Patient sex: F
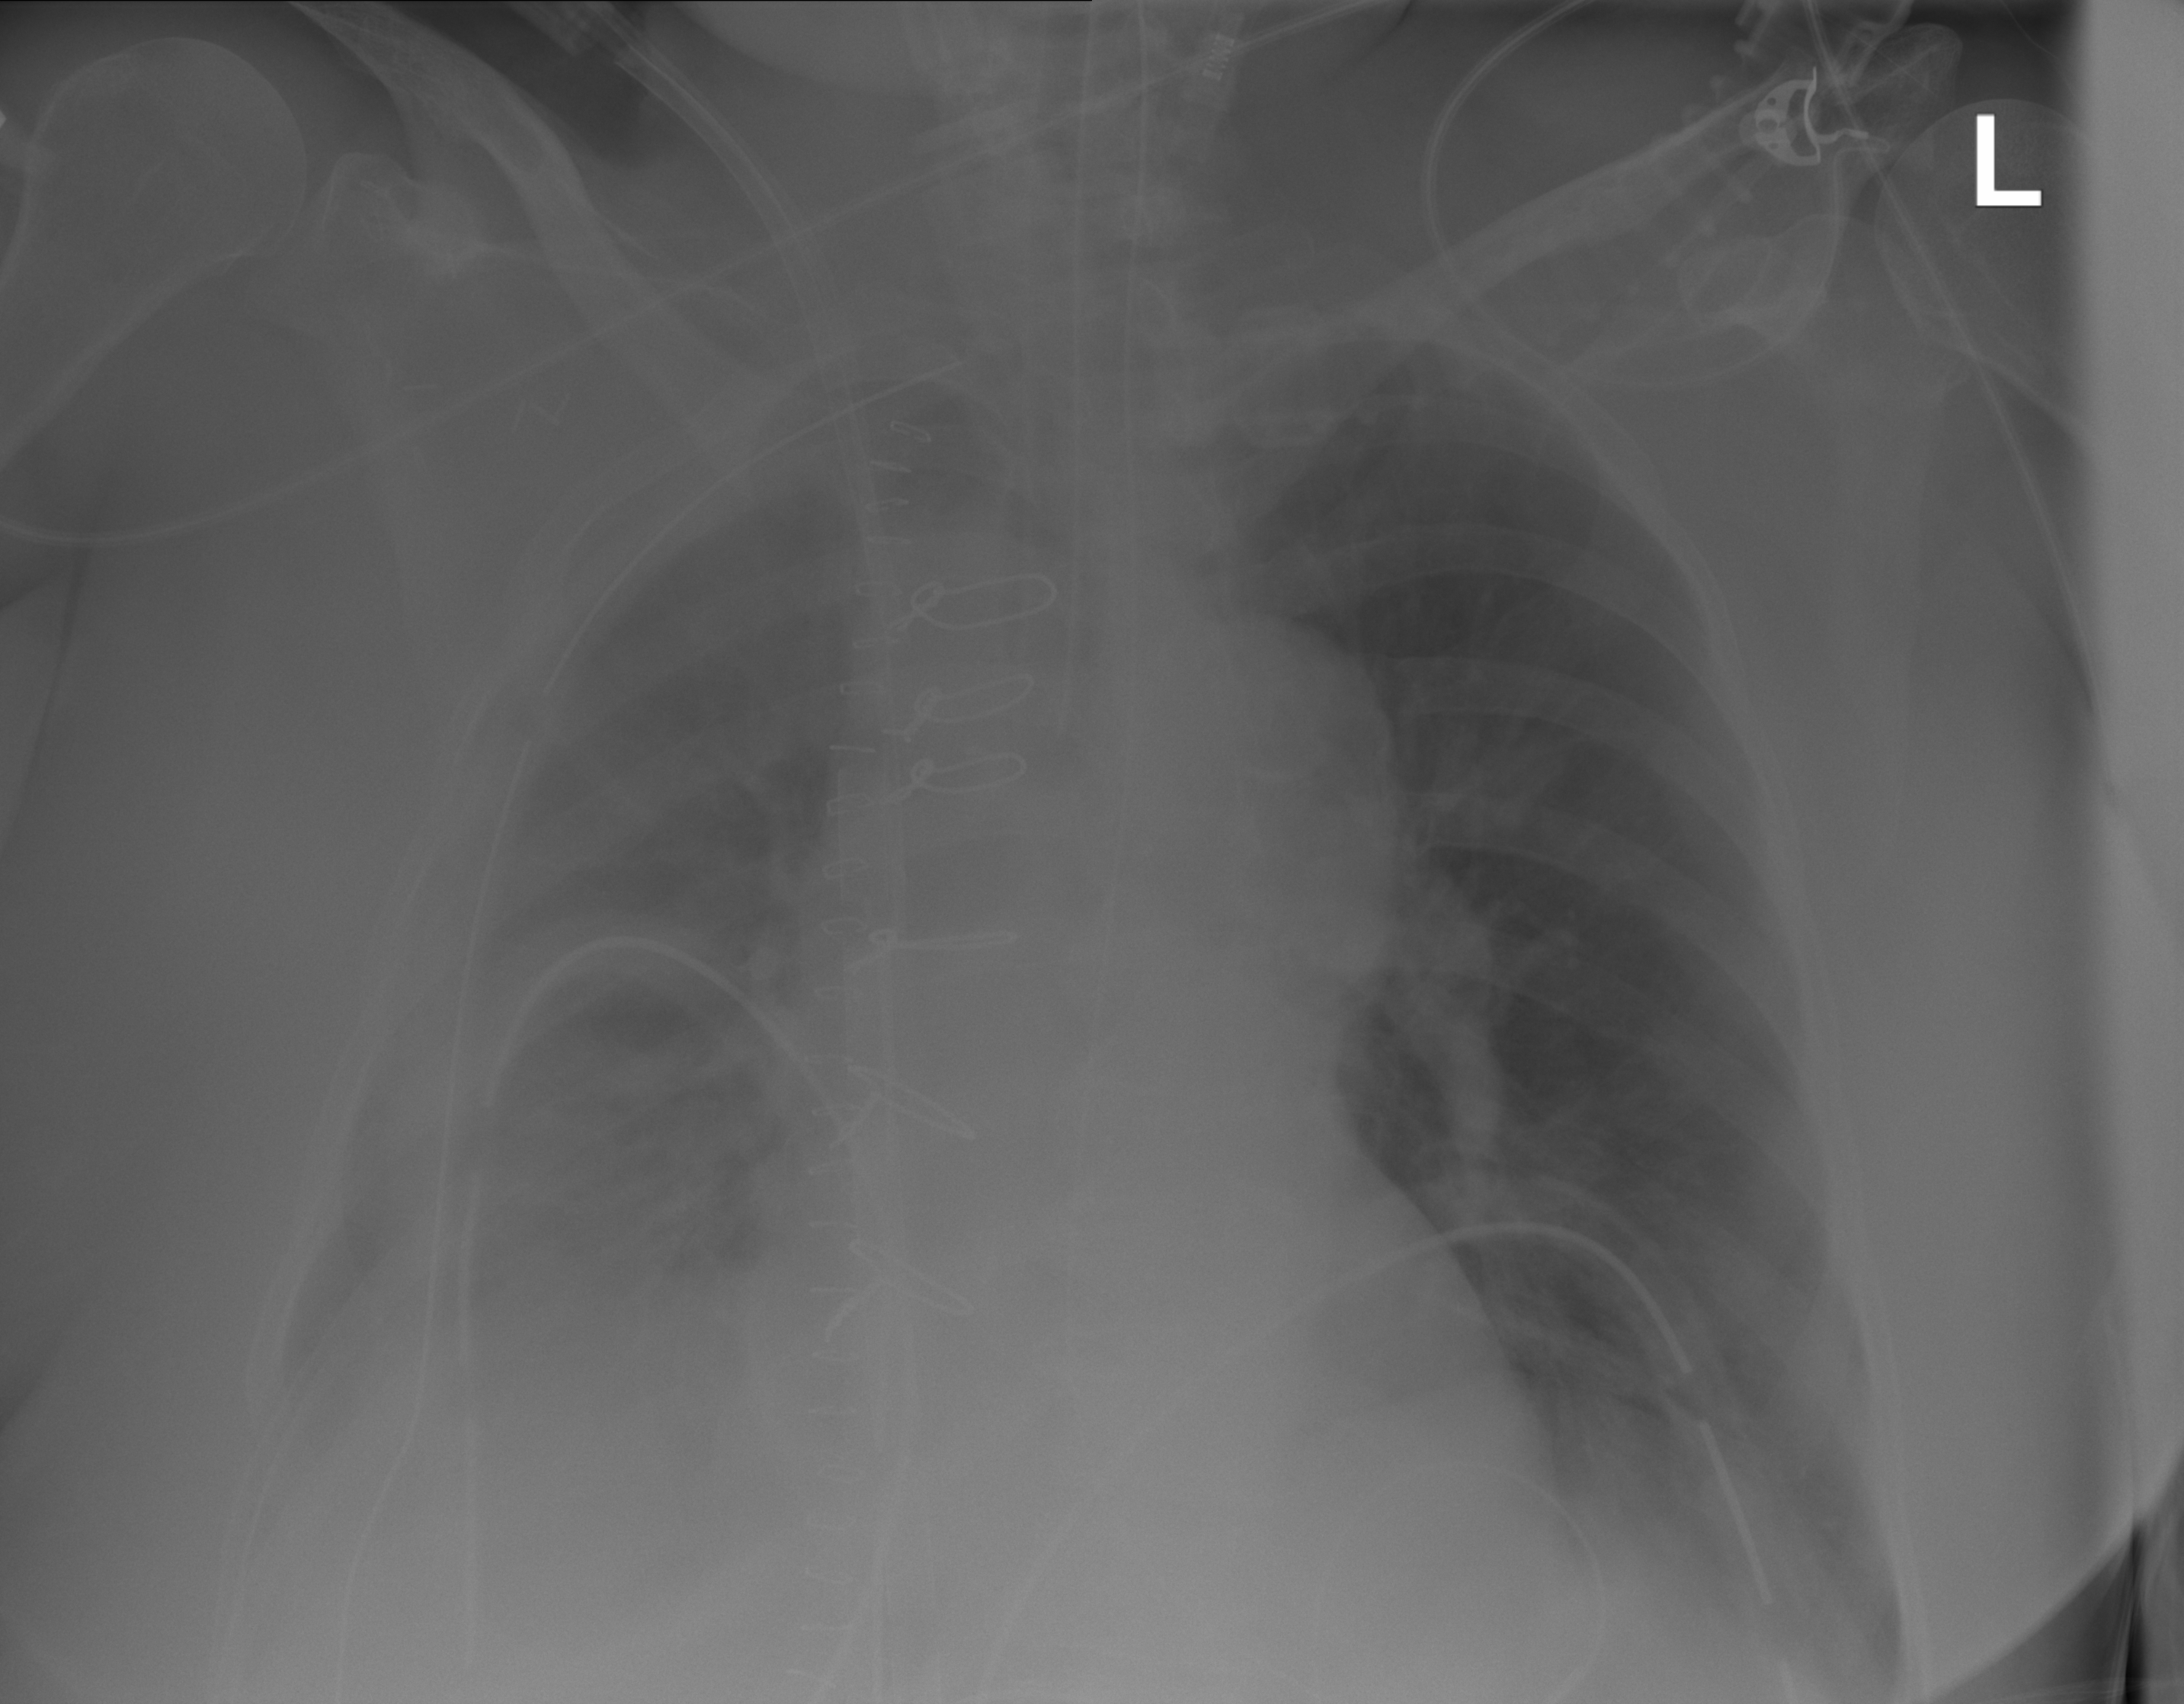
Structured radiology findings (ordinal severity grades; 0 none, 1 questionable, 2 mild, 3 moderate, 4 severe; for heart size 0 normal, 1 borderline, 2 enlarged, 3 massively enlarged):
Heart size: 0
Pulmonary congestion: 0
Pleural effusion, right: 3
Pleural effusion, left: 2
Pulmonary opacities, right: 1
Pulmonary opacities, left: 1
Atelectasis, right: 4
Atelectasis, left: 2